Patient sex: M
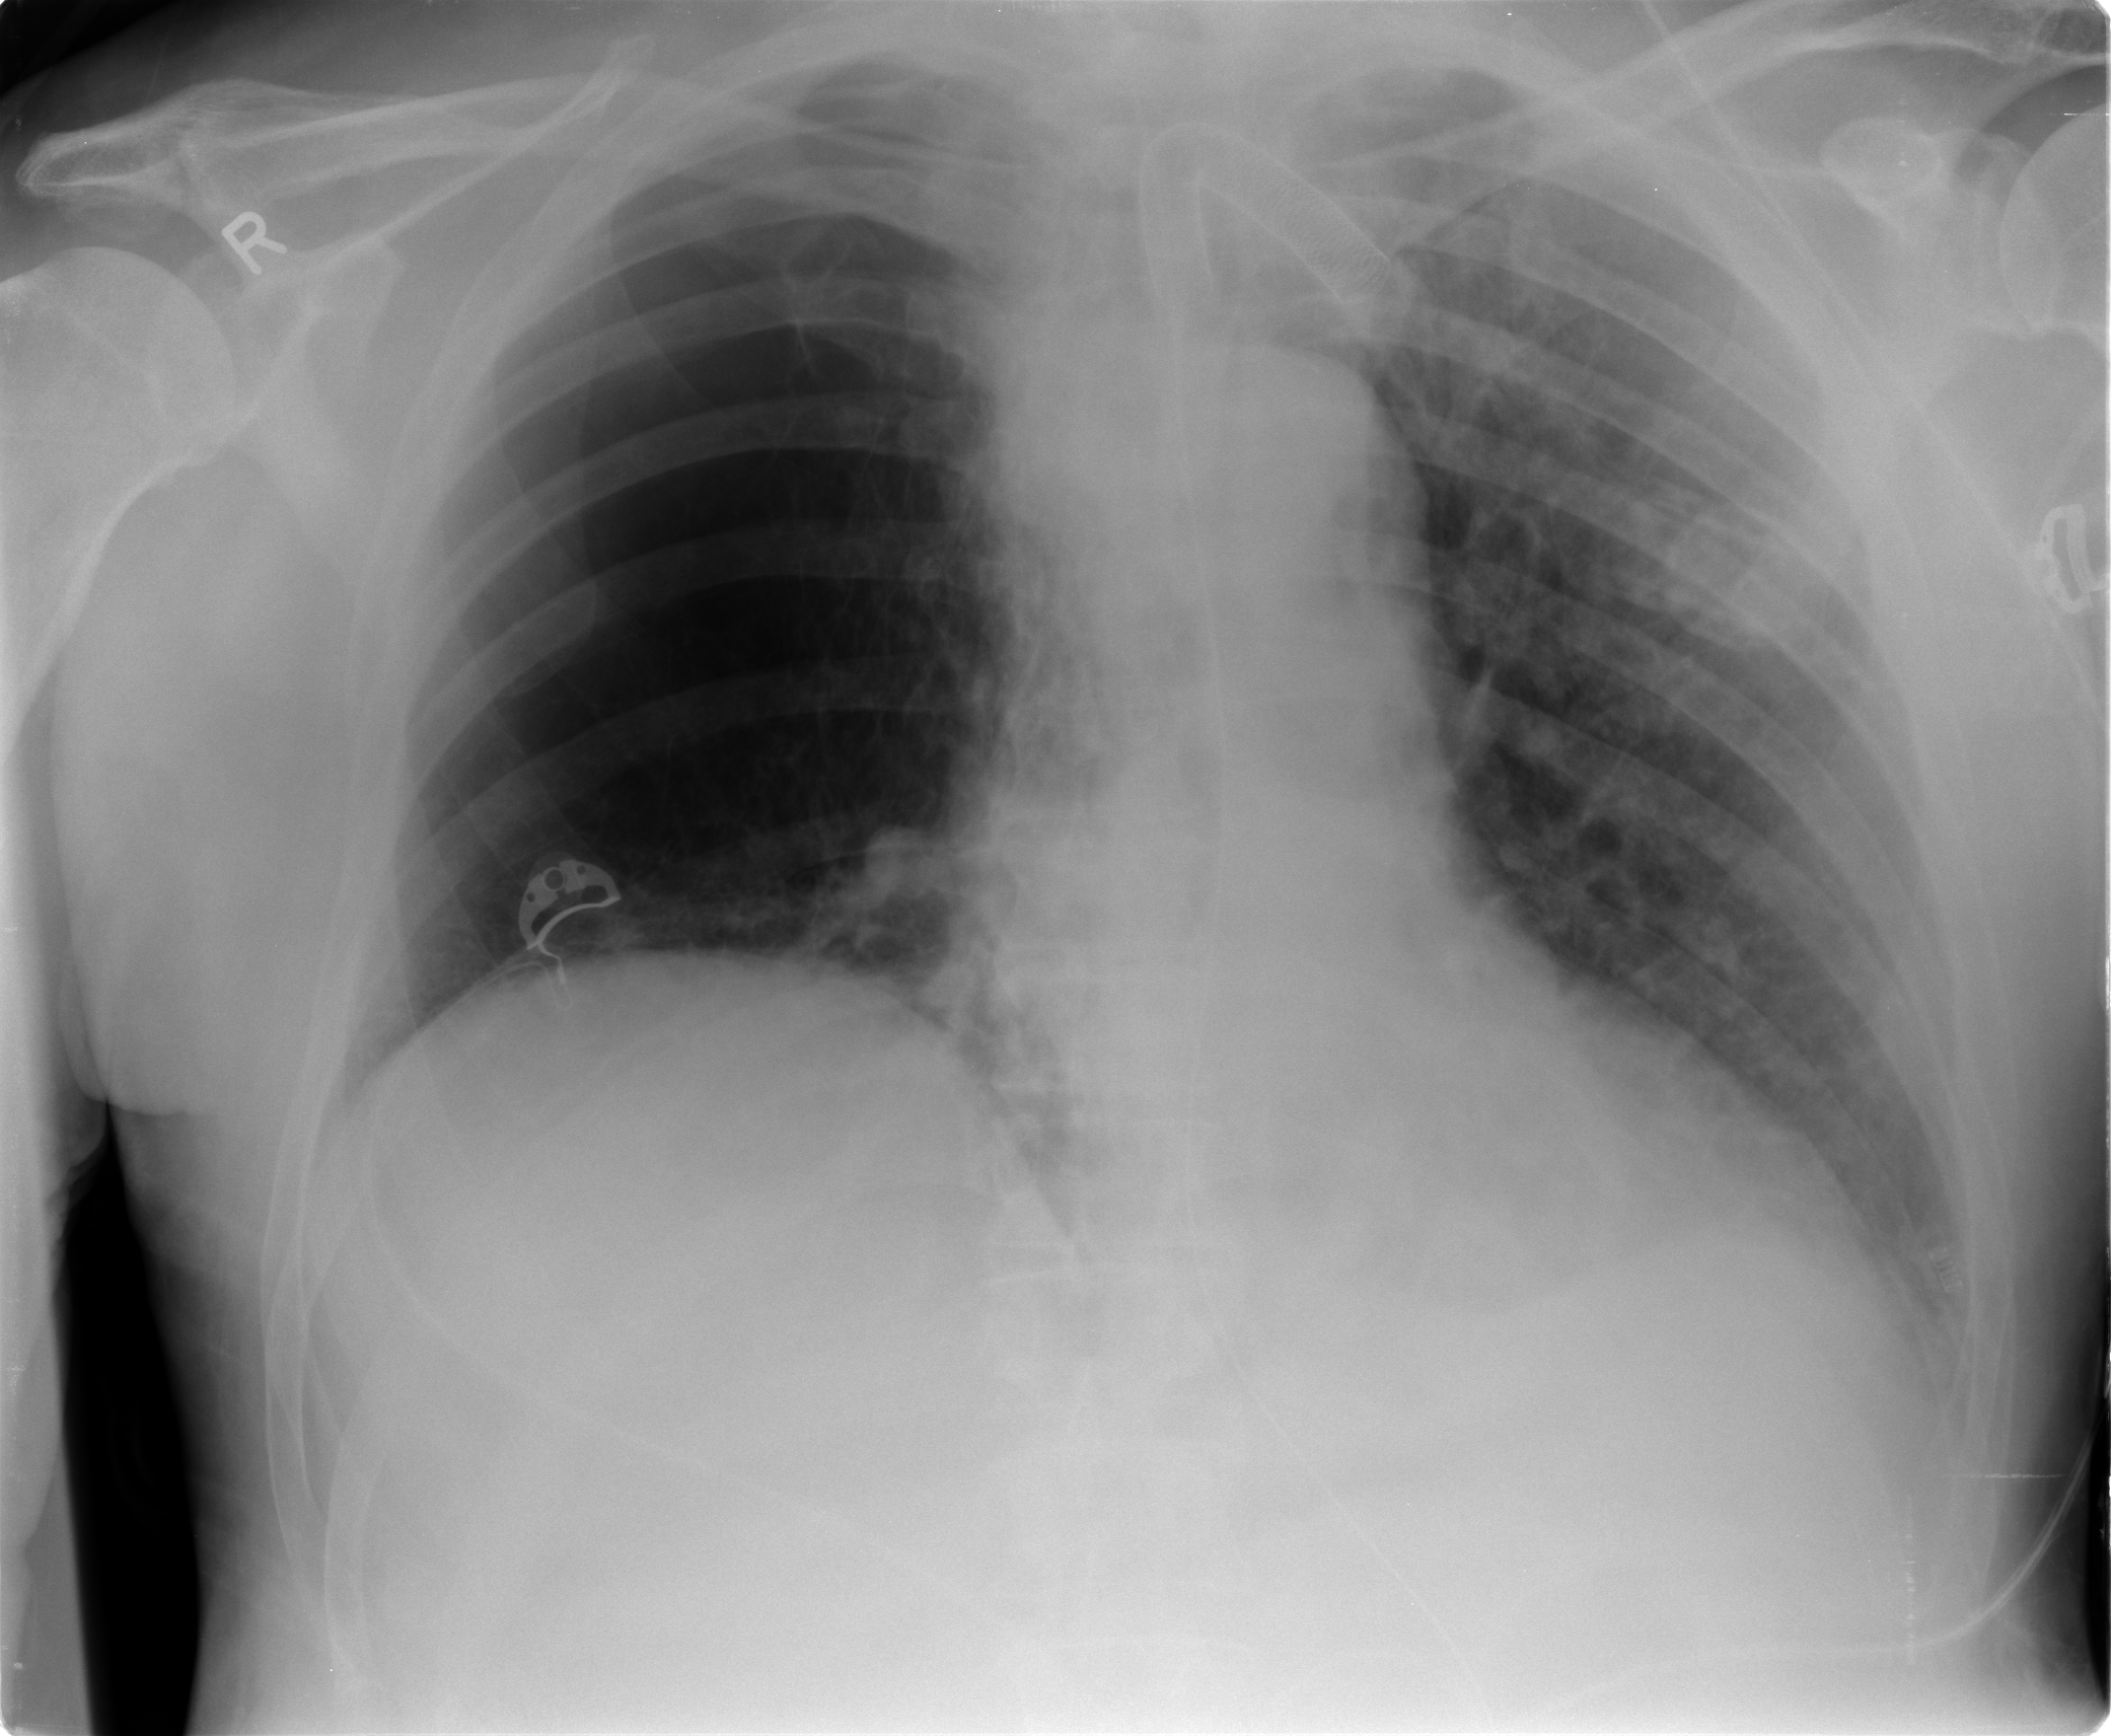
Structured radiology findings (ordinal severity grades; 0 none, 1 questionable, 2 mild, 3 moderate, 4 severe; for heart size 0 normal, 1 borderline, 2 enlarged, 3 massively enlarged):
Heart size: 0
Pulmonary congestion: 2
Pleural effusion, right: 0
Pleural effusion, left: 2
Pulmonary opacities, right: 0
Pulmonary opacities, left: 3
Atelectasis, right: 2
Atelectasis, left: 2